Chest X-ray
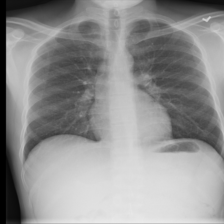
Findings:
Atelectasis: negative
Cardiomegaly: negative
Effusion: negative
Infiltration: negative
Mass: negative
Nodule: negative
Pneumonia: negative
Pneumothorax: negative
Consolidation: negative
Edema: negative
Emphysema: negative
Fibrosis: negative
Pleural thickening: negative
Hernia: negative